Aerial crown-view tile of a tropical tree (Barro Colorado Island, Panama), acquired 20250217:
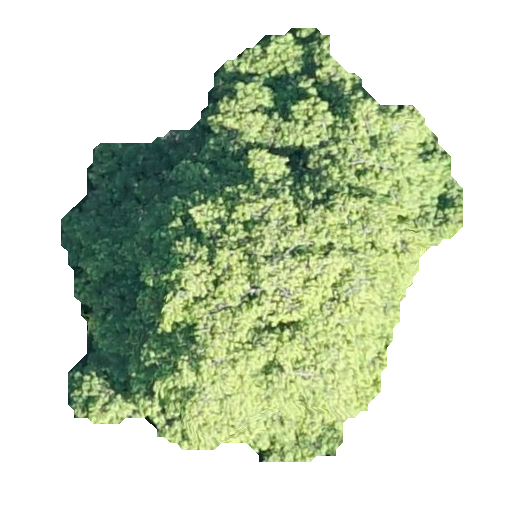
Species: Virola surinamensis
GBIF accepted scientific name: Virola surinamensis
Crown area: 171.2 m²